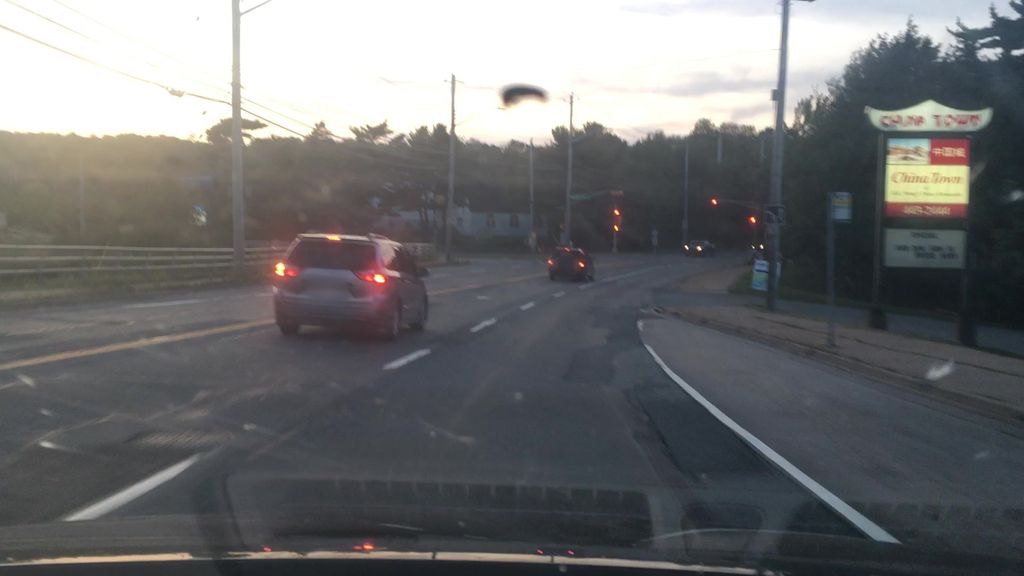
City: halifax